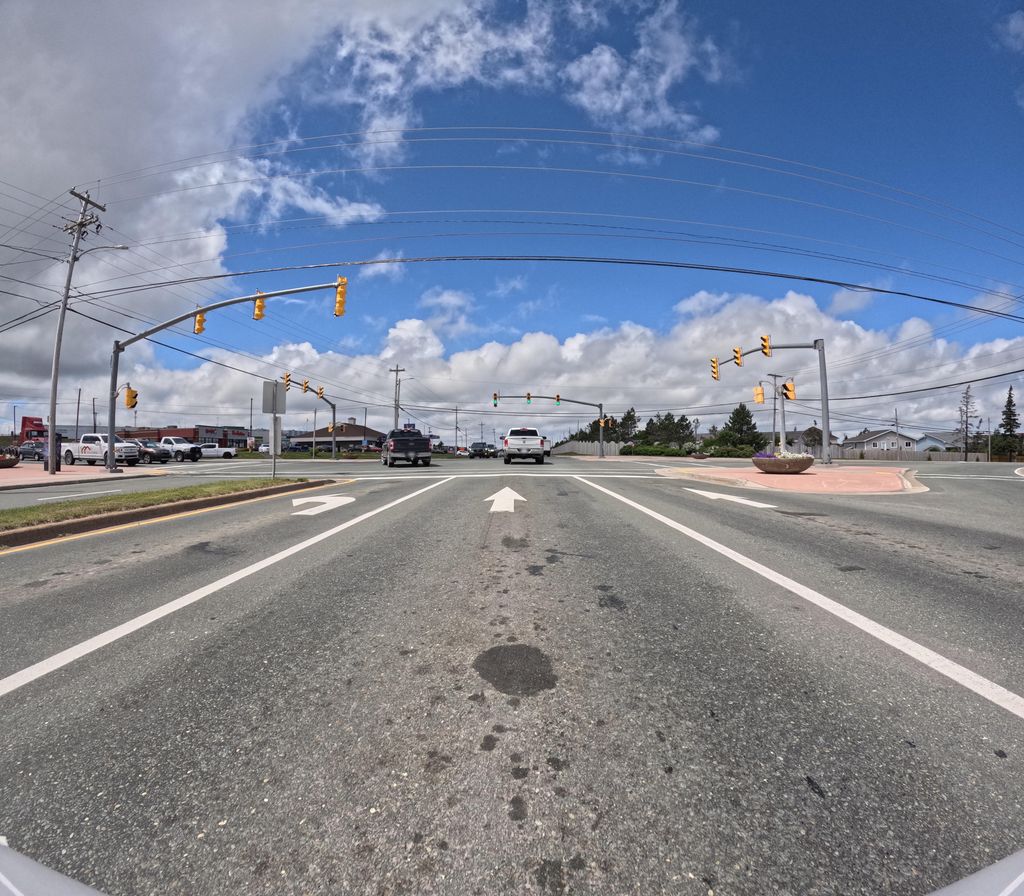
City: st_johns